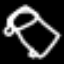
Label: bed